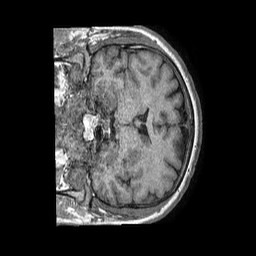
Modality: T1w
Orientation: coronal
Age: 42
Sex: male
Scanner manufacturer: philips
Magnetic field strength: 1.5 T
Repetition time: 0.007795 s
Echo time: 0.00361 s